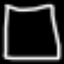
Label: square